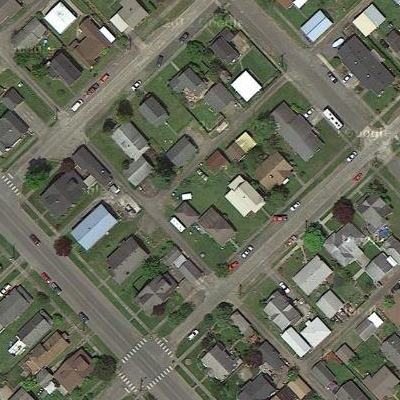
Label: fResident